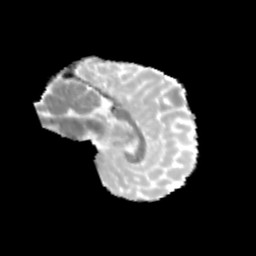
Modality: MD
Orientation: sagittal
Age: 13
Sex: male
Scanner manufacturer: siemens
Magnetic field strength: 3 T
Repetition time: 3.8 s
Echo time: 0.07 s